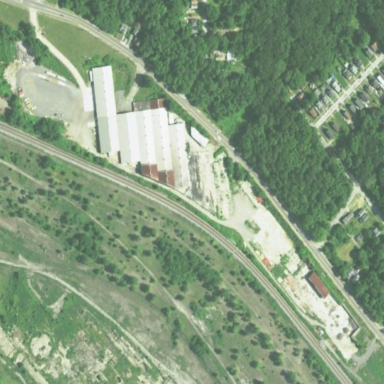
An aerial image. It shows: Industrial area.